Field crop: maize
Growth stage: 2
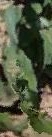
Species: maize